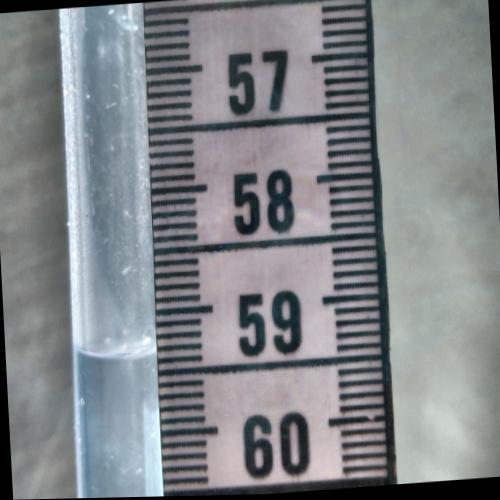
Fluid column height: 59.3 cm